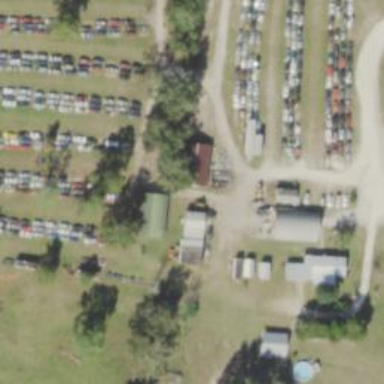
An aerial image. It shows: Scrap yard located in industrial area.